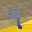
Label: 9